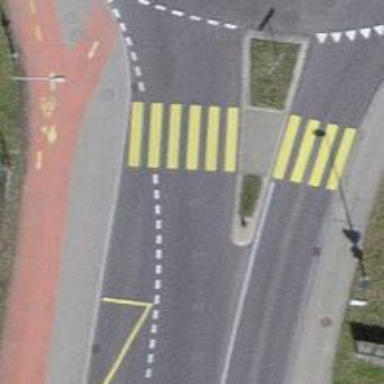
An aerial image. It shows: Kerb serving as barrier.